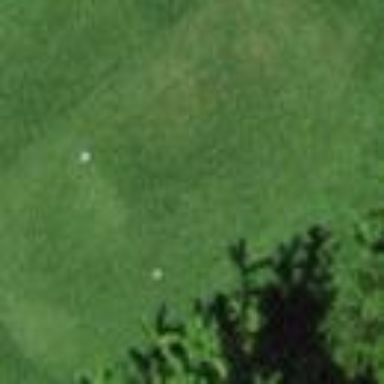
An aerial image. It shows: Golf tee.